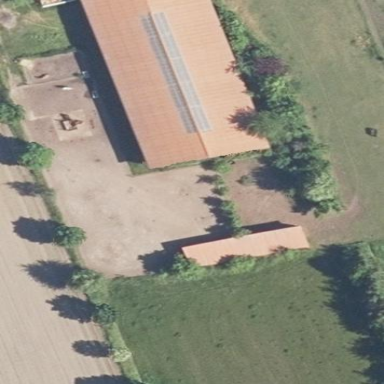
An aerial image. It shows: Stable.